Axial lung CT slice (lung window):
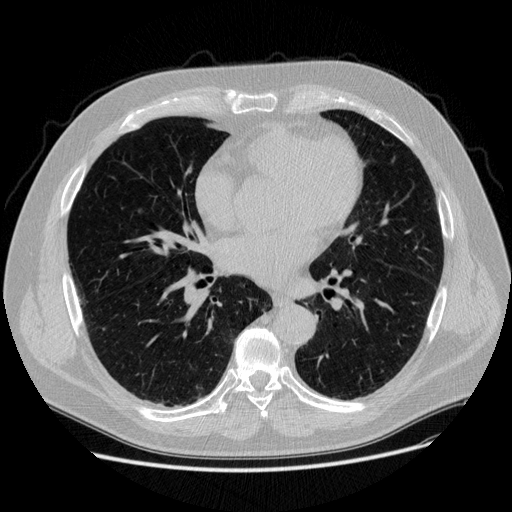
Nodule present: no